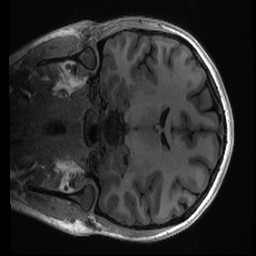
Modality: T1w
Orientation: coronal